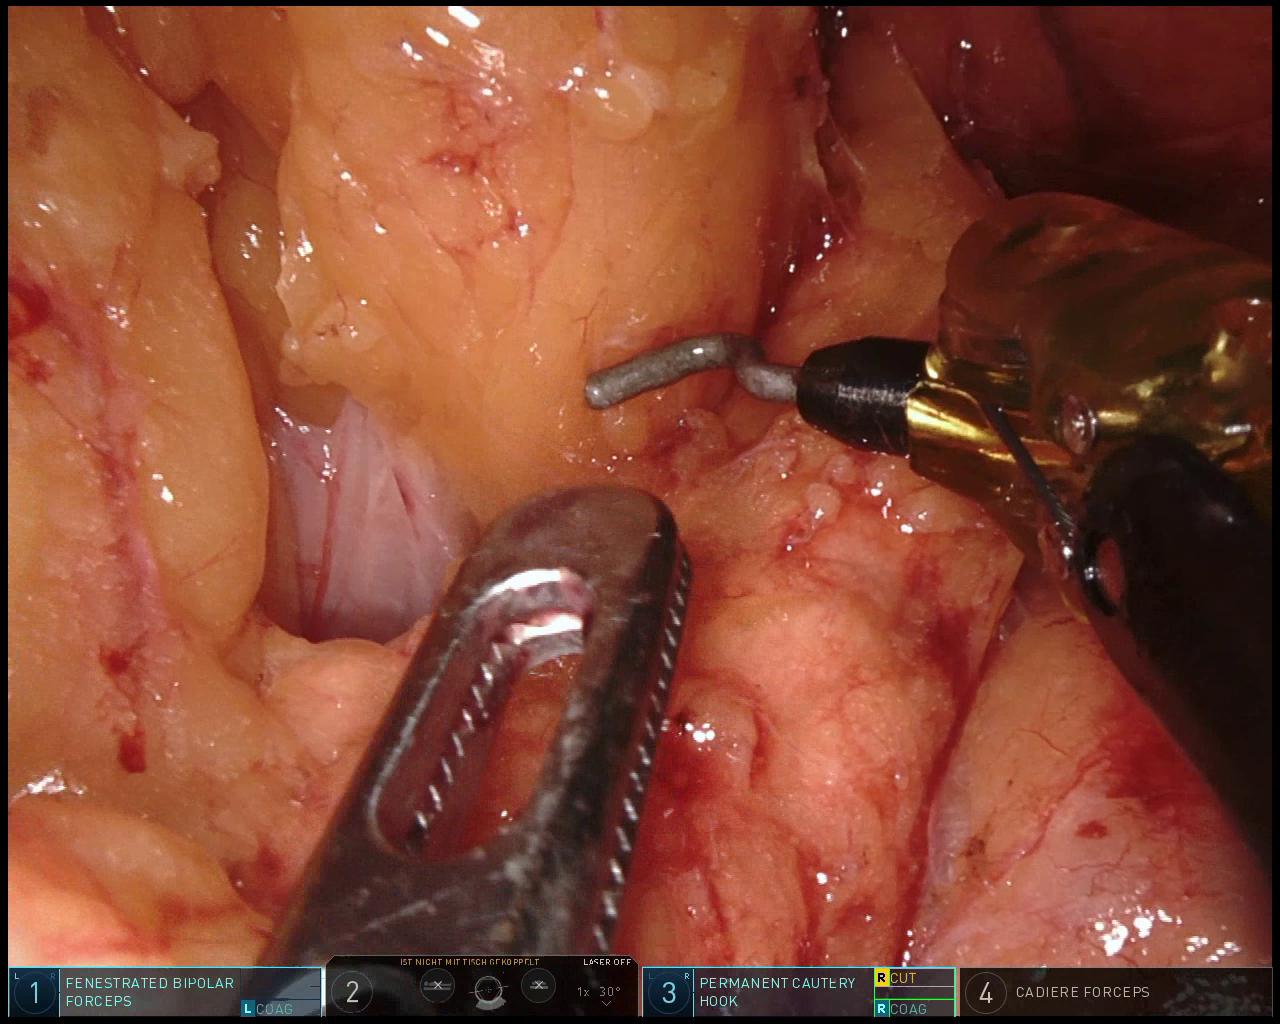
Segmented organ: stomach
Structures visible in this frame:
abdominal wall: no
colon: no
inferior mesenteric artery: no
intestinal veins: no
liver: no
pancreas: yes
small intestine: no
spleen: no
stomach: yes
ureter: no
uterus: no
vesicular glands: no